Question: I'm making a menu with tabs on the left side of my page. To do this, I have been using '<ul>' and '<li>' to create the list of menu items. This is my HTML code:
'''
<div class="maindiv">
<div class="leftdiv" id="leftdiv">
<ul>
<li id="selrtab"><a href="#">Testerter</a></li>
<li><a href="#">Test</a></li>
<li><a href="#">Test</a></li>
<li><a href="#">Test</a></li>
<li><a href="#">Test</a></li>
<li><a href="#">Test</a></li>
<li><a href="#">Test</a></li>
<li><a href="#">Test</a></li>
<li><a href="#">Test</a></li>
<li><a href="#">Test</a></li>
</ul>
<br />
<form name="restartform" id="restartform" action="wt_start.php" method="post">
<input type="submit" value="Test">
<input type="hidden" name="hrestart" value="restartclick">
</form>
</div>
<div class="rightdiv">
<h1>Valj typ av dagbok</h1>
<br />
<br />
<br />
<form name="submitform" action="#" method="post">
<input type="submit" value="Nasta">
</form>
</div>
</div>
'''
To make the list, I have the following CSS:
'''
.maindiv {
margin-left: auto;
margin-right: auto;
width: 1000px;
height: auto;
background-color: #cccccc;
padding-left: 0px;
padding-top: 15px;
padding-right: 0px;
padding-bottom: 0px;
overflow: hidden;
}
.leftdiv{
padding-top: 15px;
width: 165px;
float: left;
background-color: #cccccc;
}
.rightdiv{
overflow: hidden;
background-color: #aaaaaa;
padding-left: 10px;
}
#leftdiv ul {
list-style: none;
padding: 0;
margin: 0;
text-align: right;
}
#leftdiv li {
margin: 0 1px 2px 0;
}
#leftdiv a {
padding: 0 1em;
text-decoration: none;
color: #a80;
background-color: #dddddd;
}
#leftdiv a:hover {
background-color: #cccccc;
color: #540;
}0123456789a
#leftdiv #selrtab {
}
#leftdiv #selrtab a {
margin: 0 -1 2px 0;
font-weight: bold;
color: black;
color: black;
background-color: #aaaaaa;
}
#leftdiv form {
margin-top: 10px;
float: bottom;
}
'''
I have a few problems, which I will try to explain in the following screenshot (maindiv is pink to distinguish it from leftdiv):

Problem 1: How can I make so that all list items are the same (fixed) width? Now it looks bad when the background is shorter for shorder list items.
Problem 2: I want to make the list items a little larger (higher). I tried to change padding (the started overlapping, covering each other) and height (they were placed further from each other, still having the same height). How can I do this?
Problem 3: As you can see, leftdiv and rightdiv are not the same height. Is it possible to make it so that the height always are the same for both (and the currently largest height of either of them).
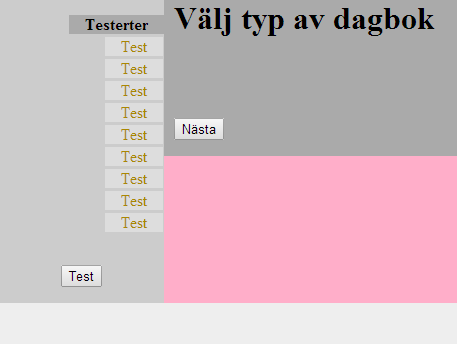
Answer: problem 1 and 2 can be solved by making your anchors block elements:
'''
#leftdiv a {
display:block;
padding: 1em;
}
'''
problem 3 can be solved by using 'display:table'
'''
.maindiv {
display:table;
}
.leftdiv{
display:table-cell;
}
.rightdiv{
display:table-cell;
}
'''
<URL>